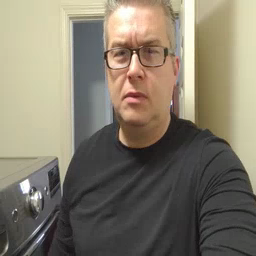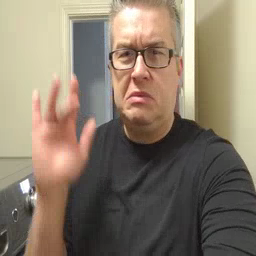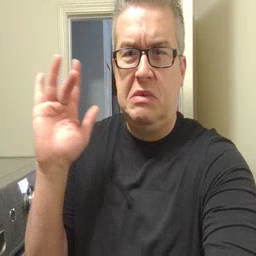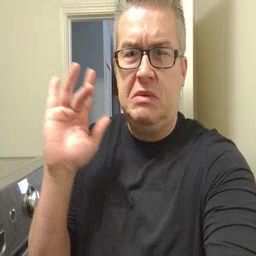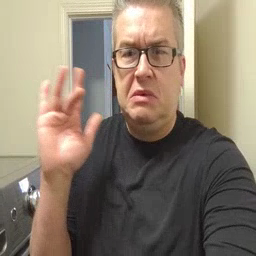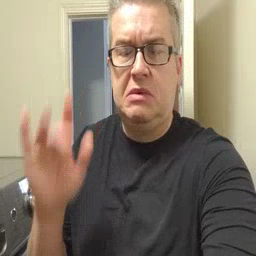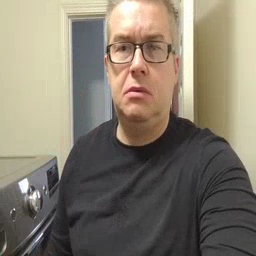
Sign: yucky